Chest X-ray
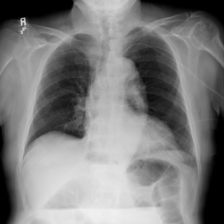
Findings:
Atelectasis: negative
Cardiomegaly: negative
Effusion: negative
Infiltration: negative
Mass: negative
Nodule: negative
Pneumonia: negative
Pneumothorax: negative
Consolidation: negative
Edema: negative
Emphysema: negative
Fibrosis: negative
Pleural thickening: negative
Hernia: negative